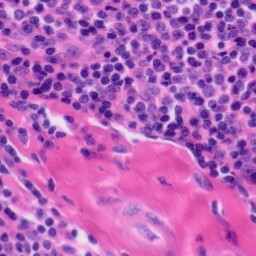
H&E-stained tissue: Tonsil